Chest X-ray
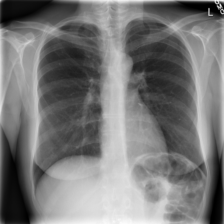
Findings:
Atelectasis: negative
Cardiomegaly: negative
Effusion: negative
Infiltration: negative
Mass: negative
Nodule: negative
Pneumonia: negative
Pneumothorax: negative
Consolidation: negative
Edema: negative
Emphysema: negative
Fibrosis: negative
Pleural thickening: negative
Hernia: negative